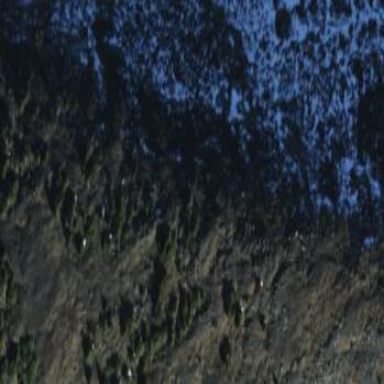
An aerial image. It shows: Evergreen needle-leaved woodland.